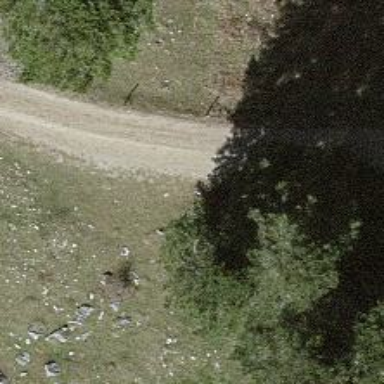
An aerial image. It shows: Gravel track with grade 2 quality.